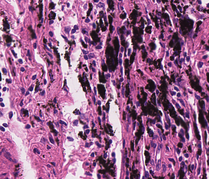
Tumor epithelial tissue: no
Tumor-associated stroma tissue: yes
Normal tissue: no